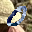
Label: 0